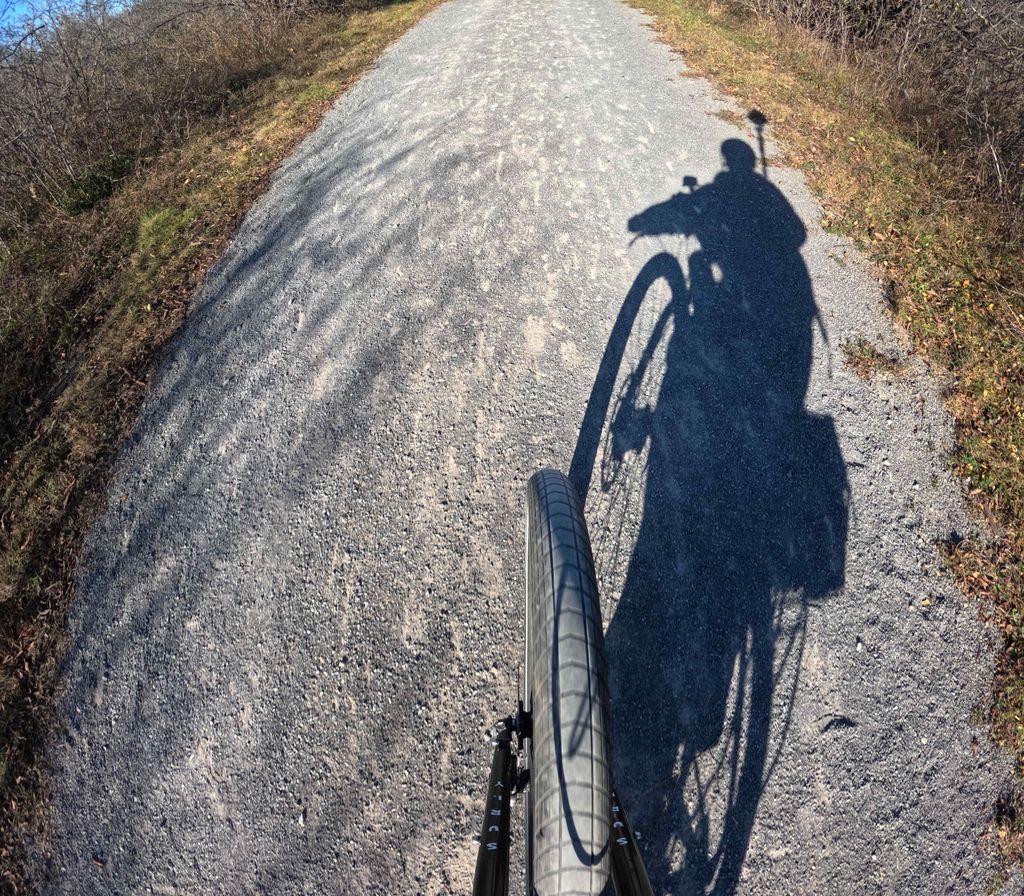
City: ottawa-gatineau